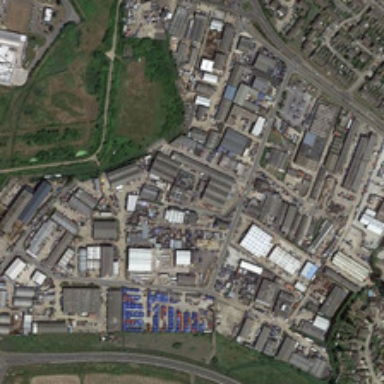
Many gray buildings are in an industrial area near some green trees .